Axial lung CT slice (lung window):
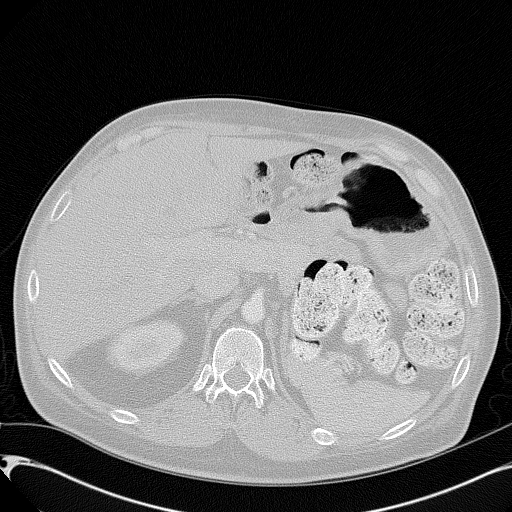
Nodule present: no